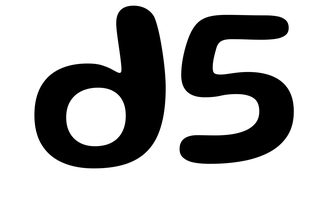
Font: Gluten_Medium